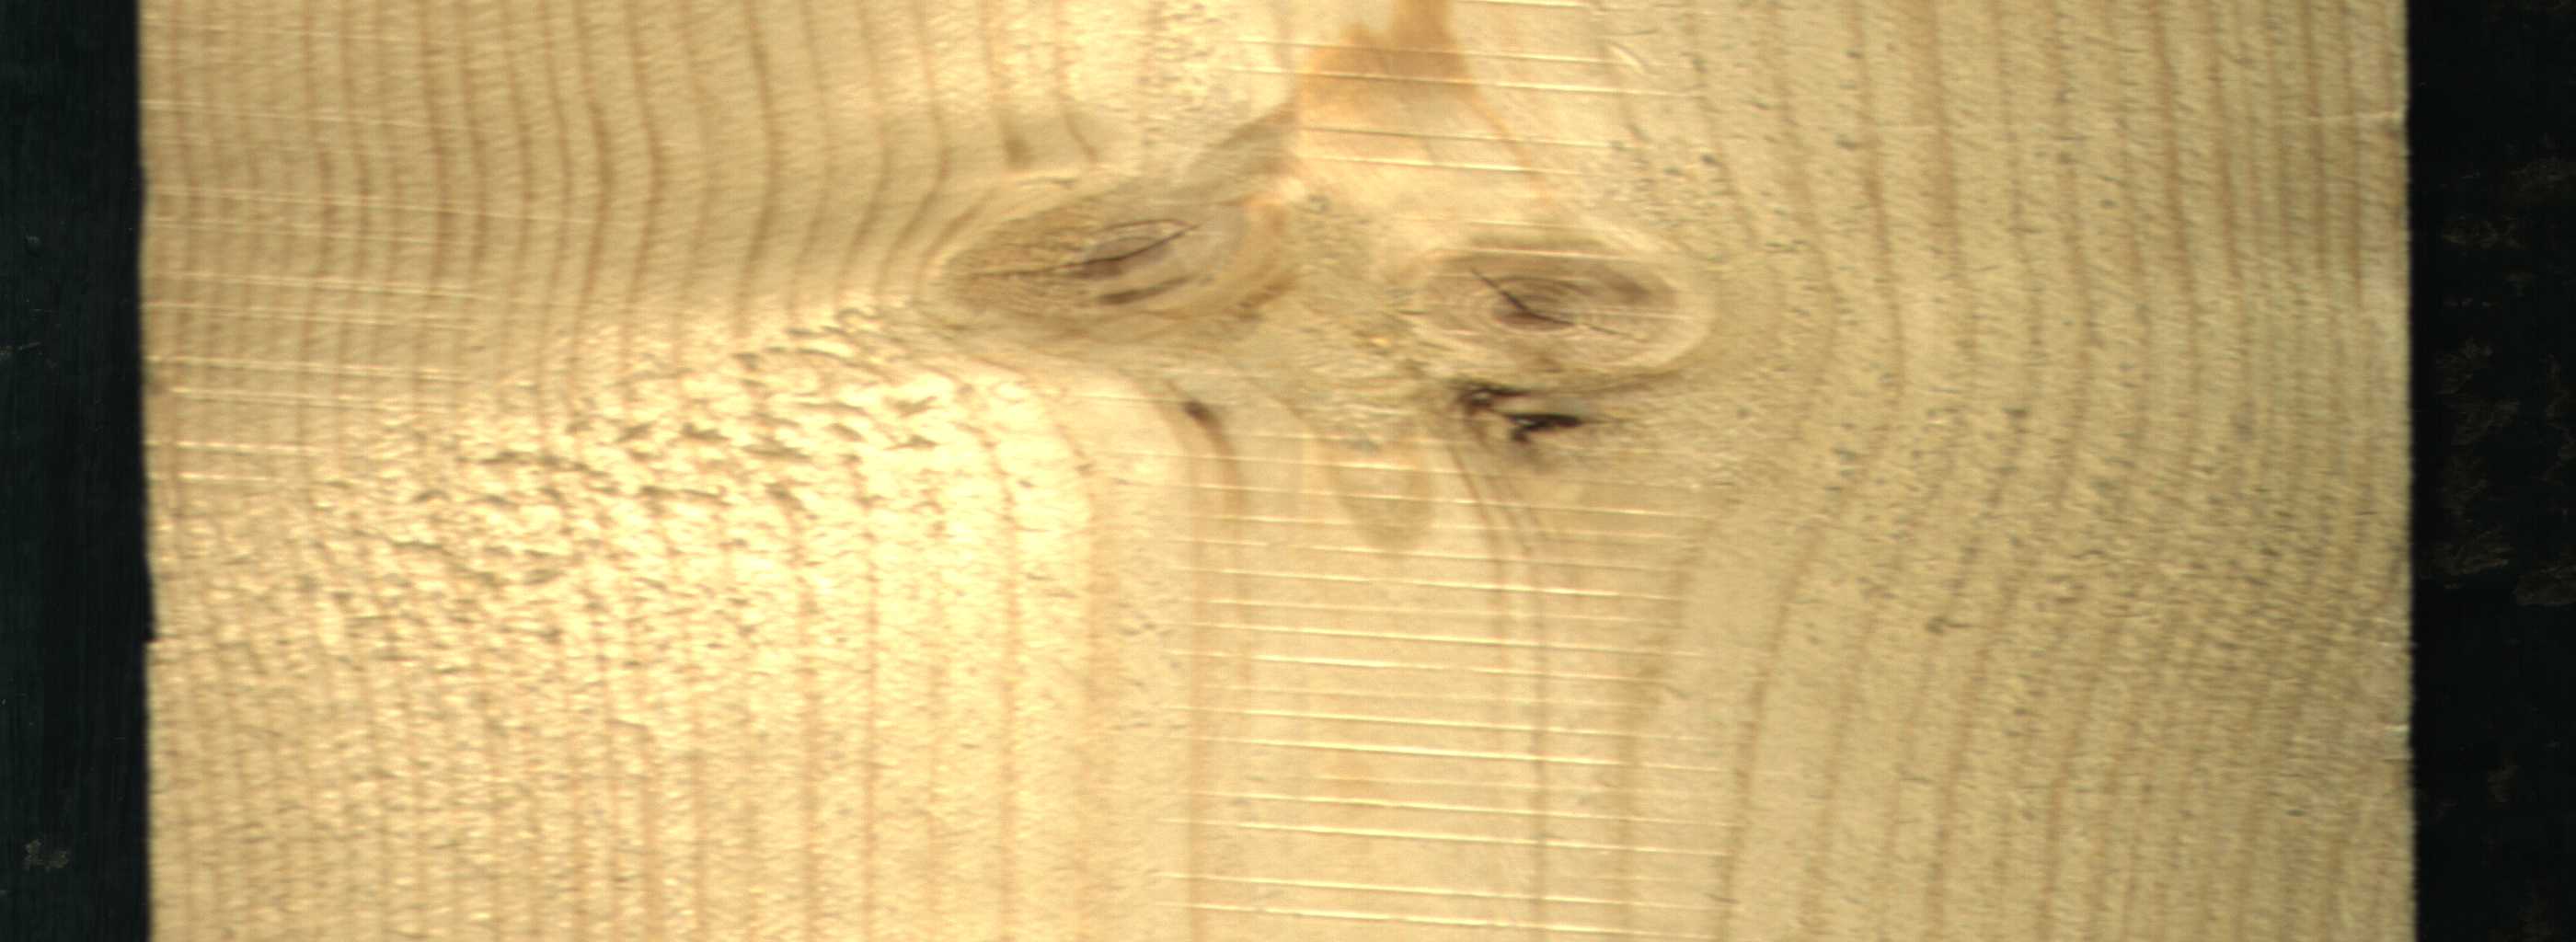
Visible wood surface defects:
knot_with_crack
knot_with_crack
Dead_Knot